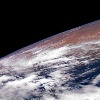
Label: cloud